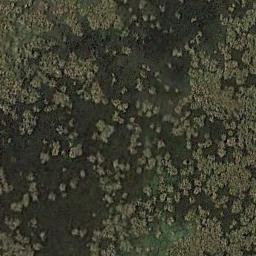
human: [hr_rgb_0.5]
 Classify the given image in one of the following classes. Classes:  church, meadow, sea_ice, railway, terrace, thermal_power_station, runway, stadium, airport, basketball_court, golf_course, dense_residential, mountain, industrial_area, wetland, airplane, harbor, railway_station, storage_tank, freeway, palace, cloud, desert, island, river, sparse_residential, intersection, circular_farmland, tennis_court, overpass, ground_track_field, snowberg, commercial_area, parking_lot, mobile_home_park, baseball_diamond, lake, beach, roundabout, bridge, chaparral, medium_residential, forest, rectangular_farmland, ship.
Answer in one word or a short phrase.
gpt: wetland